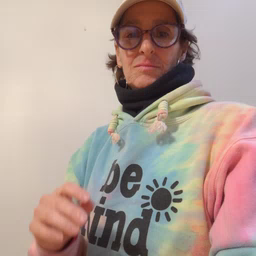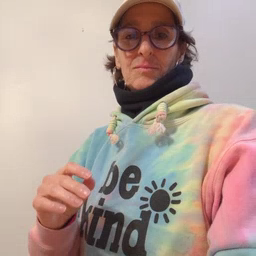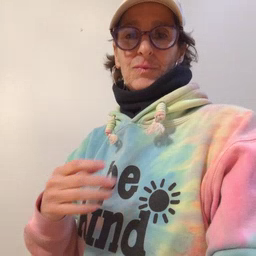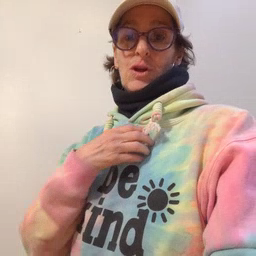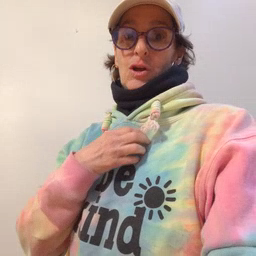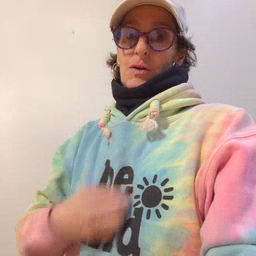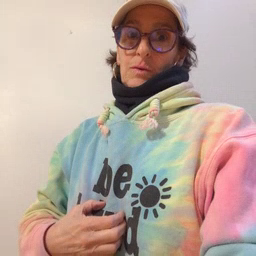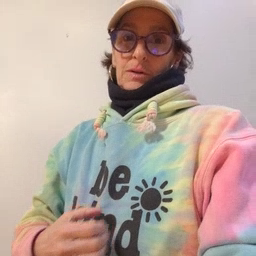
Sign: hungry